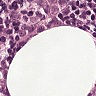
Metastatic tissue present: yes